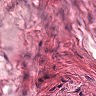
Metastatic tissue present: no